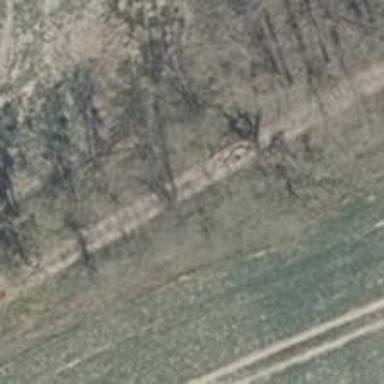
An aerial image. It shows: Row of trees in natural setting.